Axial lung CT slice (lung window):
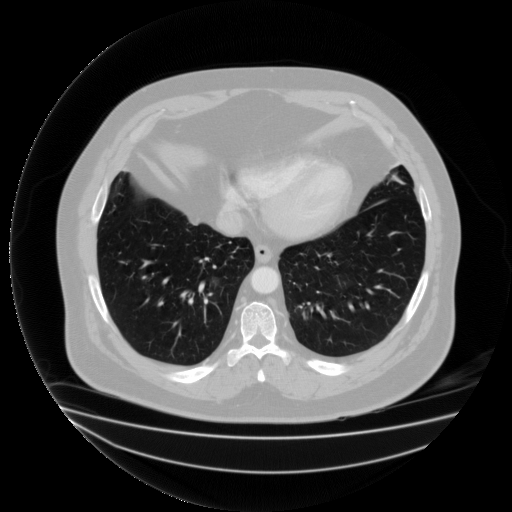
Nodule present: yes
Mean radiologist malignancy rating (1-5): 3